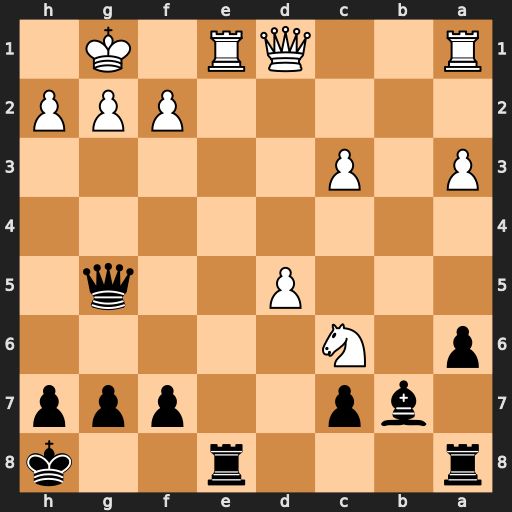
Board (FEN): r3r2k/1bp2ppp/p1N5/3P2q1/8/P1P5/5PPP/R2QR1K1
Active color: b
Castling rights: -
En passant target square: -
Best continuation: Rxe1+ Qxe1 Qxd5 Rd1 Qxc6